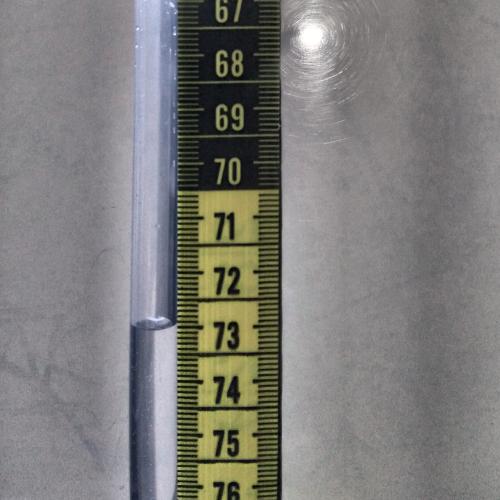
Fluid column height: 73.0 cm